Chest X-ray. View position: PA
Patient age: 25
Patient sex: F
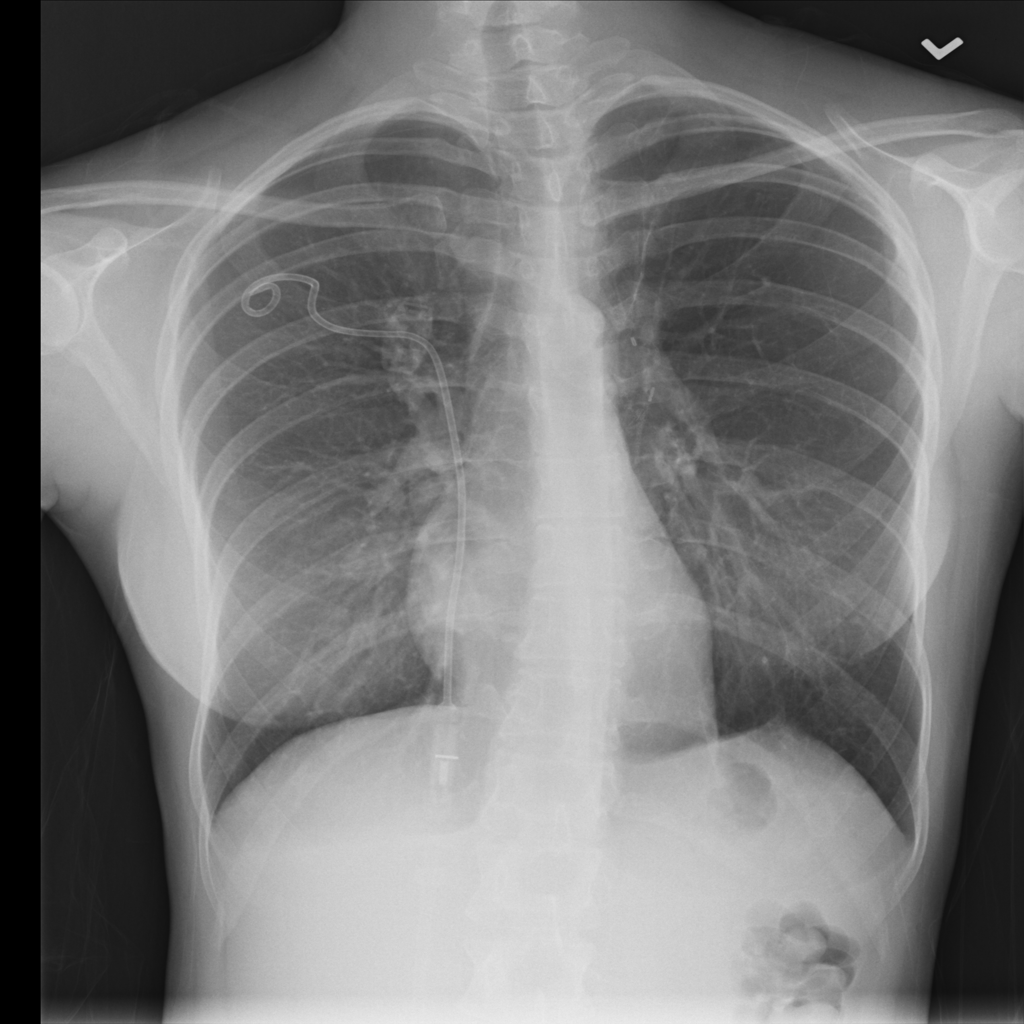
Finding: Pneumothorax